Field crop: maize
Growth stage: 2
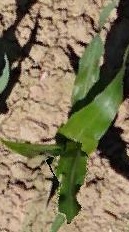
Species: maize